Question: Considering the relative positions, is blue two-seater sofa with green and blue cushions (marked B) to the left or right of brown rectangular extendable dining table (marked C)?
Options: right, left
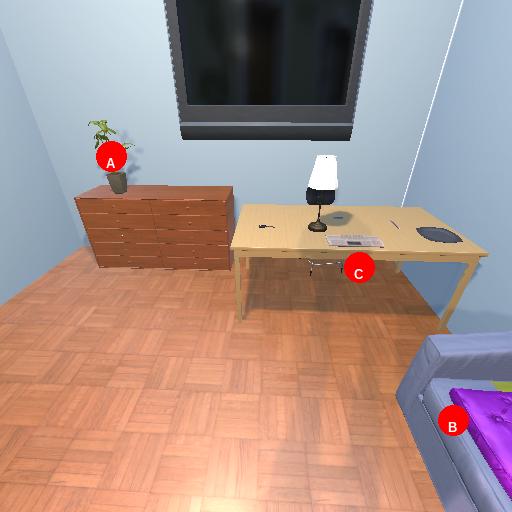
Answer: right